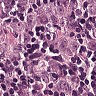
Metastatic tissue present: yes